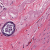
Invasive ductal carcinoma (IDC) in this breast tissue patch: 1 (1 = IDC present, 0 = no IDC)